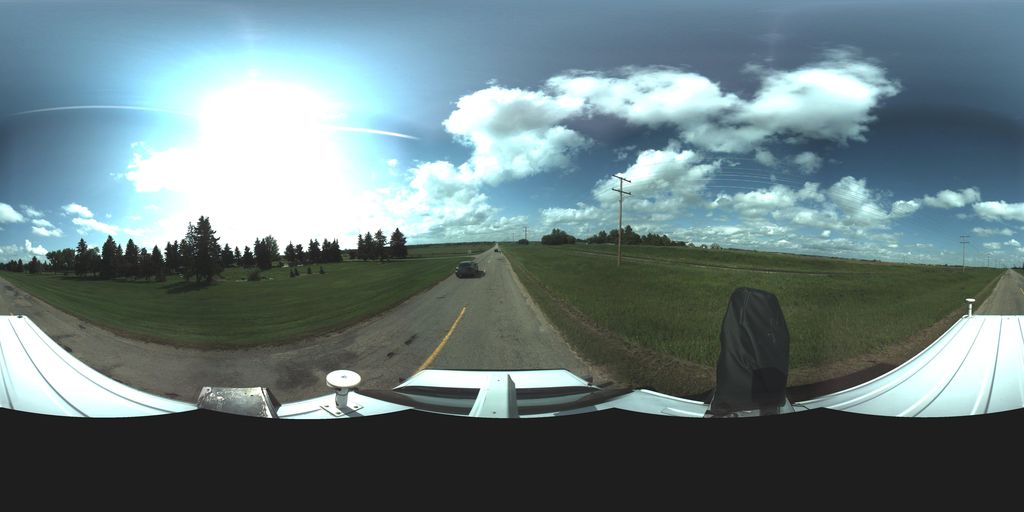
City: saskatoon